Milling tool wear sample.
Tool blade image: 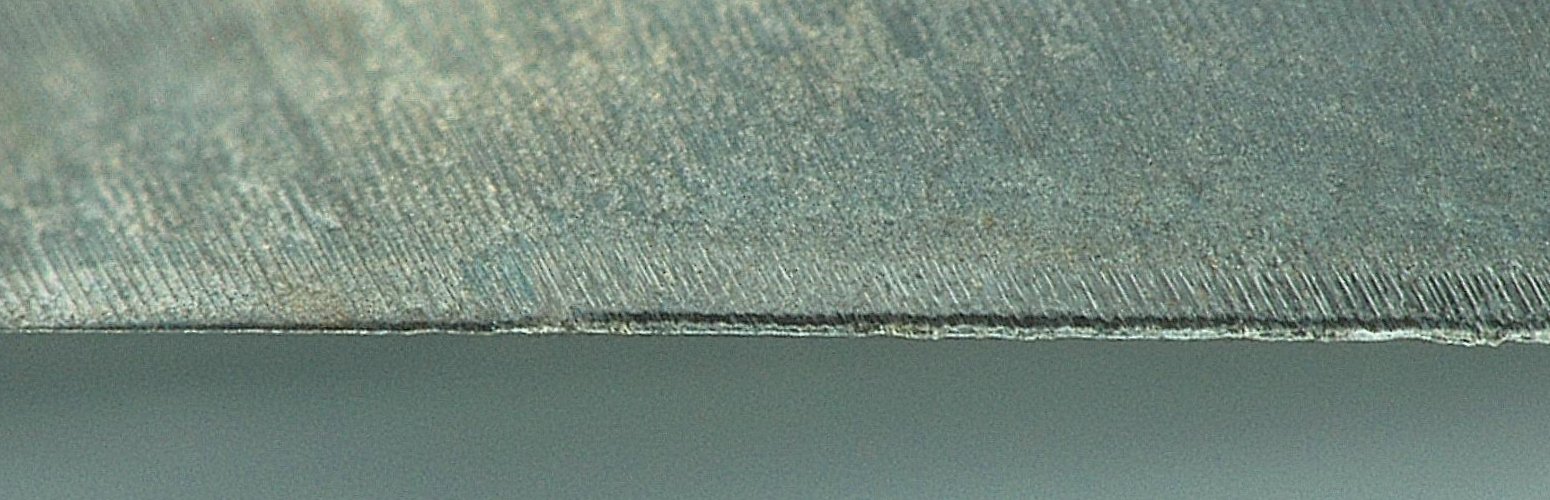
Chip image: 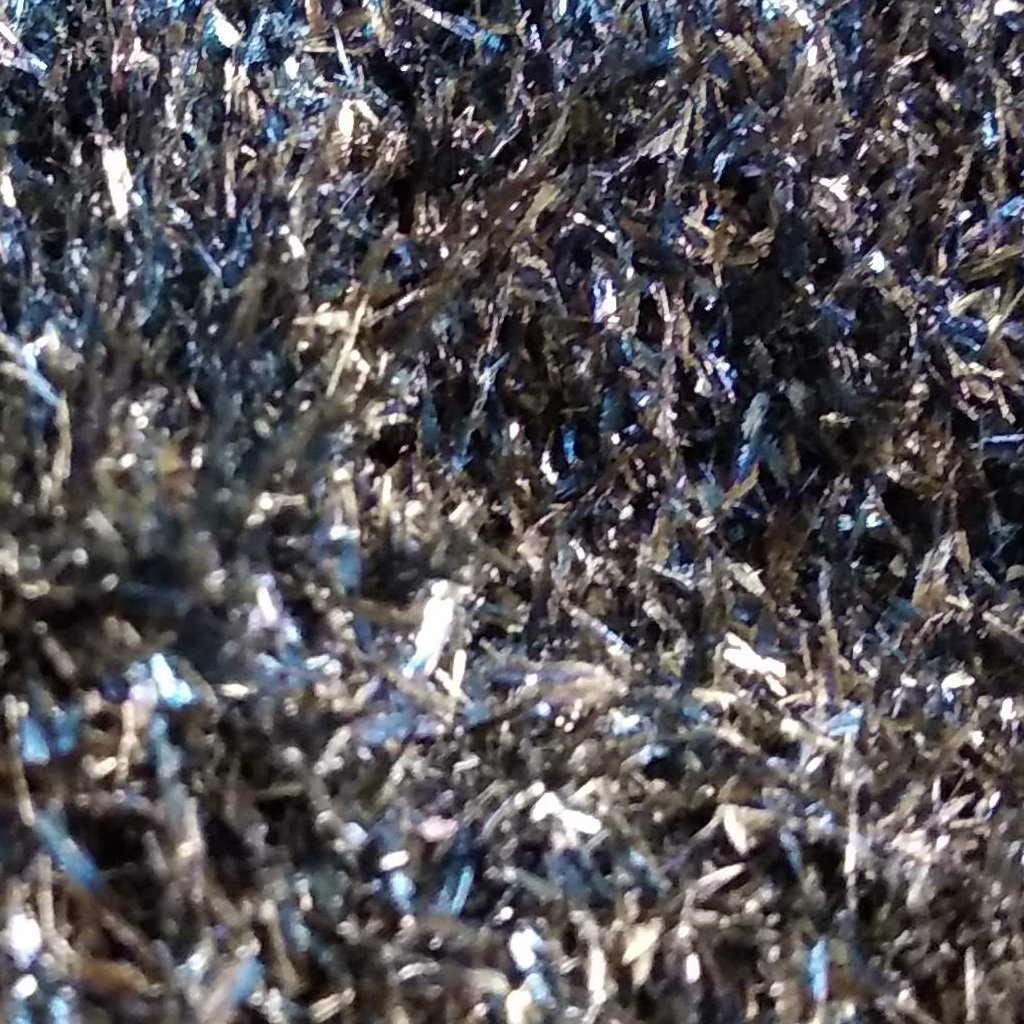
Workpiece image: 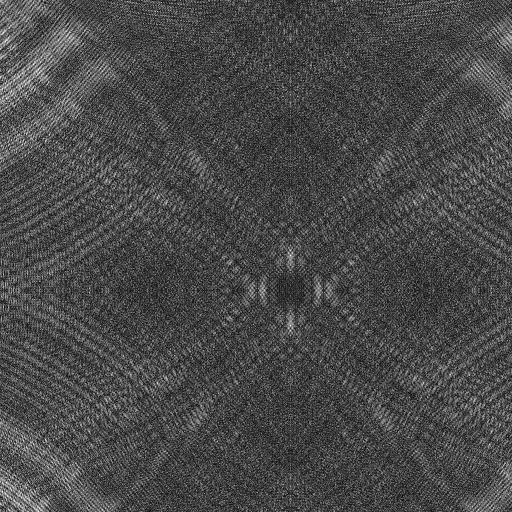
Tool wear state: used
Gaps: 4.11
Flank wear: 49.07
Overhang: 11.31
Force-signal Mel-spectrograms (X, Y, Z axes): 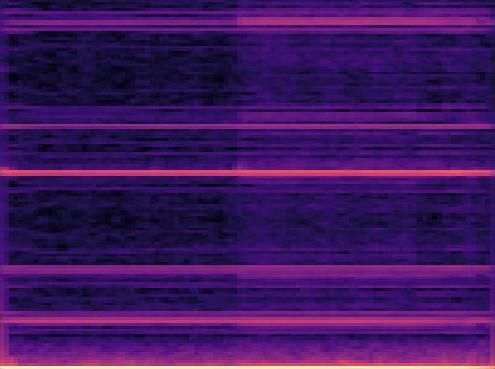 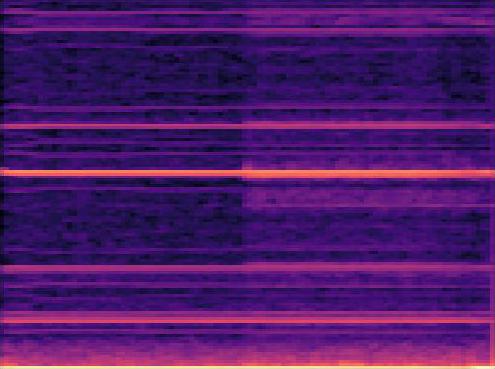 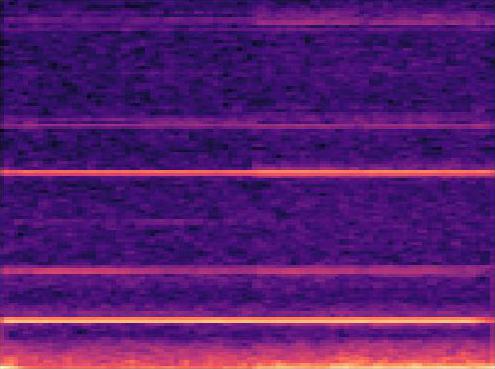
Force-signal scalograms (X, Y, Z axes): 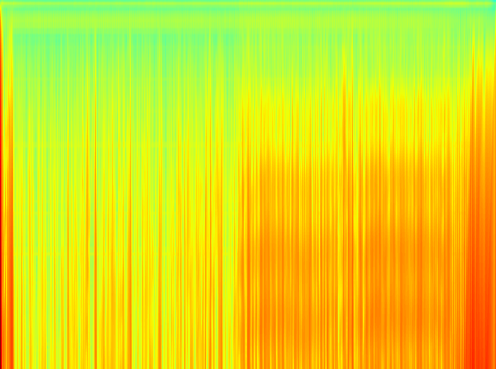 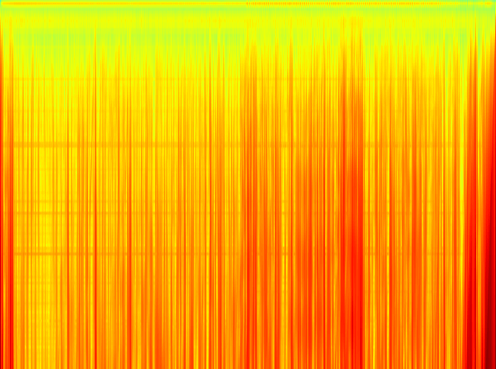 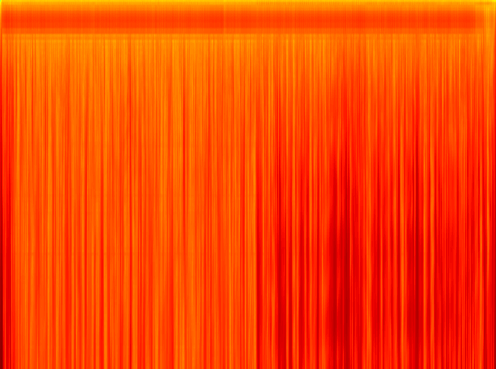
Force phase: initial_break_in_wear